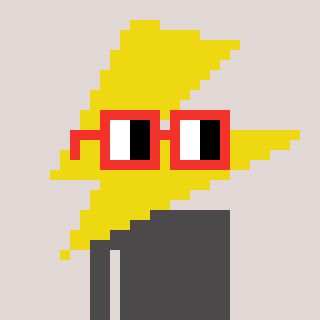
a pixel art character with square red glasses, a lightning bolt-shaped head and a grayscale-colored body on a warm background